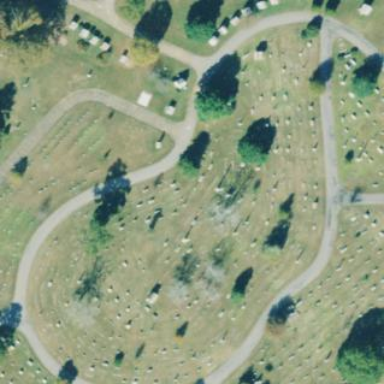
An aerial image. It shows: Sector in the cemetery.